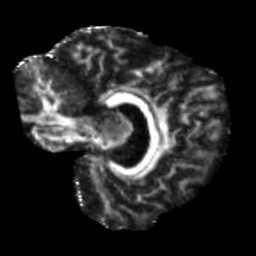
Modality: FA
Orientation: sagittal
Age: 42
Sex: male
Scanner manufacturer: siemens
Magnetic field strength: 3 T
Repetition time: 5.47 s
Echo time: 0.0854 s